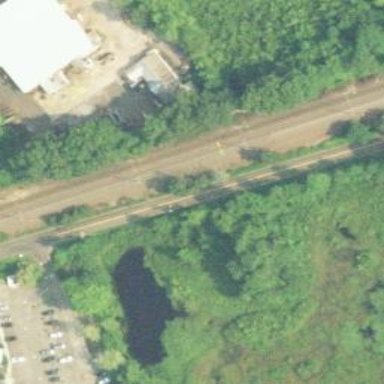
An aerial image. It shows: Railway track with contact lines for electrification.